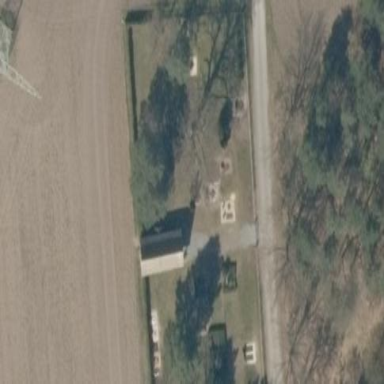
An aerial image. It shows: Cemetery.